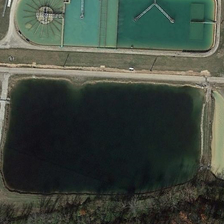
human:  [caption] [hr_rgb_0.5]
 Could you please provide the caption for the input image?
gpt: a large pond is surrounded by yellow green trees .

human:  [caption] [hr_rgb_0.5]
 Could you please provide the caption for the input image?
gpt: some green trees and a road are in two sides of an almost rectangular green pond .

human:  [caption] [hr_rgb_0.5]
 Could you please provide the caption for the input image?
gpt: some green trees and a road are in two sides of an almost rectangular green pond .

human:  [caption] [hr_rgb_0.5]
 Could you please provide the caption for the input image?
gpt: around the big pond is a white circle .

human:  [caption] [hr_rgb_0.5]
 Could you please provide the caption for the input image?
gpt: a large pond is surrounded by yellow green trees .